Field crop: tomato
Growth stage: 1
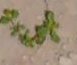
Species: portulaca